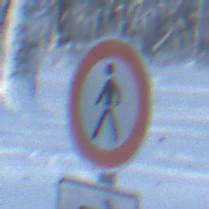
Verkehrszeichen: VerbotFussgaenger
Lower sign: RichtungsangabeDurchPfeile5
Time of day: MorningAfternoon
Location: Outdoor (Nature)
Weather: Clear
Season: Winter
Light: Natural